Field crop: maize
Growth stage: 2
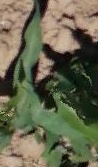
Species: maize